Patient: sex M, age 64
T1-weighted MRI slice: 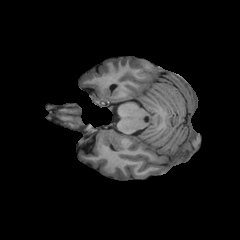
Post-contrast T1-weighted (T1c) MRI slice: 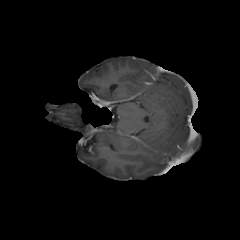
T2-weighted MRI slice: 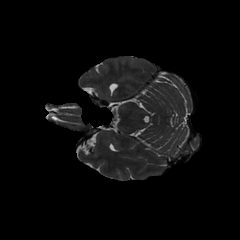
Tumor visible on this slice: no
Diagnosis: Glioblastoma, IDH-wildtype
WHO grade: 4